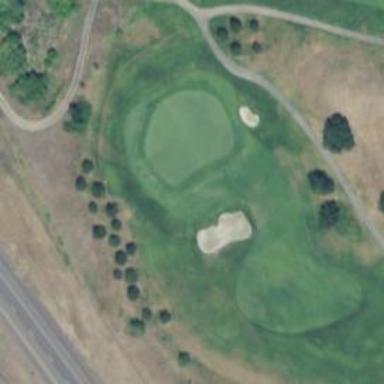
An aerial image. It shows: View of golf hole.